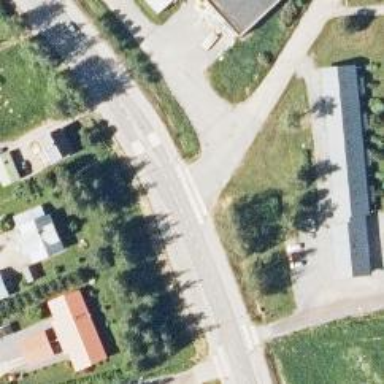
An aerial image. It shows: Marked crossing on footway with nearby cycle track.